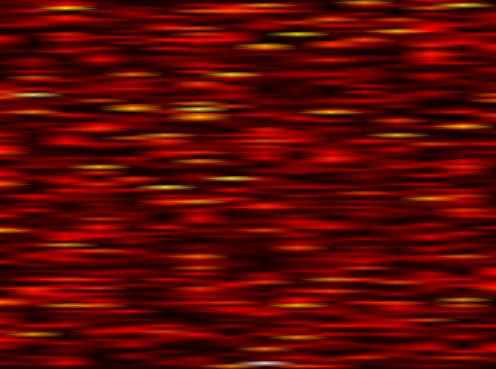
Label: UFMC